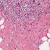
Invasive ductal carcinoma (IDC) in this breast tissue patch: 0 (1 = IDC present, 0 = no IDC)